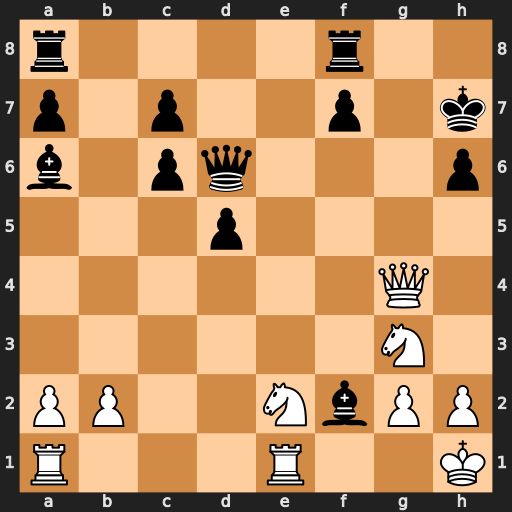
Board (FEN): r4r2/p1p2p1k/b1pq3p/3p4/6Q1/6N1/PP2NbPP/R3R2K
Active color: w
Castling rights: -
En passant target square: -
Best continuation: Qf5+ Qg6 Qxf2